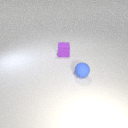
small blue rubber sphere in front of small purple rubber cube